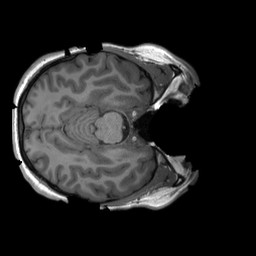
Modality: T1w
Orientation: axial
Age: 30
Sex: female
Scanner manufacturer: siemens
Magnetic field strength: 3 T
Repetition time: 2.3 s
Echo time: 0.00232 s